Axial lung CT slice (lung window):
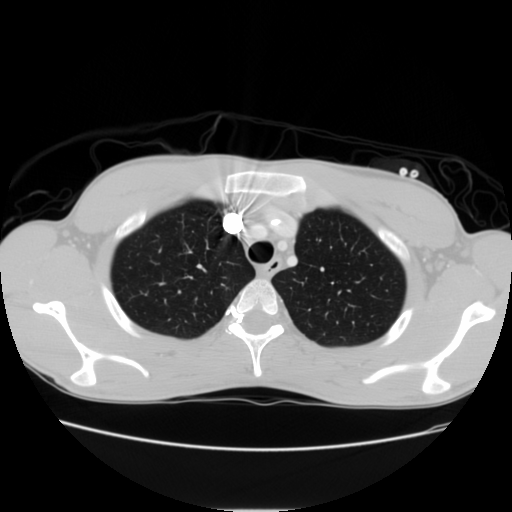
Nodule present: no